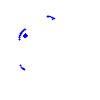
Particle: proton